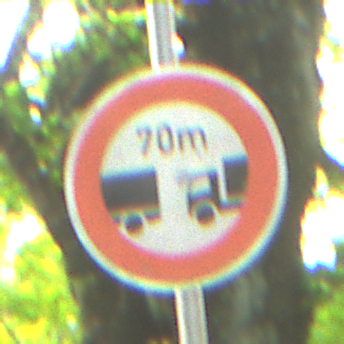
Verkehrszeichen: VerbotUnterschreitenMindestabstand
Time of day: MorningAfternoon
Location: Outdoor (RoadRail)
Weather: Clear
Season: NotSpecified
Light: Natural